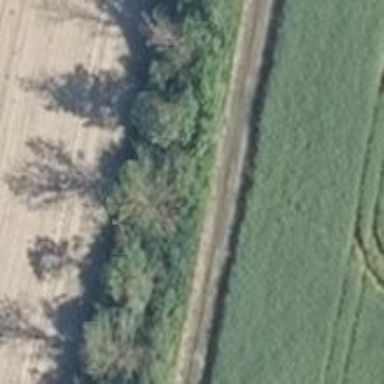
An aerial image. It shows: Row of trees in natural setting.